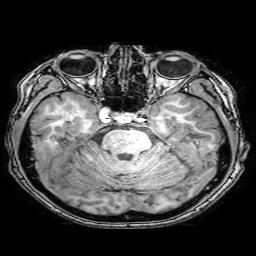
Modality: T1w
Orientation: coronal
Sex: female
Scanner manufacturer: philips
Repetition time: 0.008159 s
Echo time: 0.00376 s